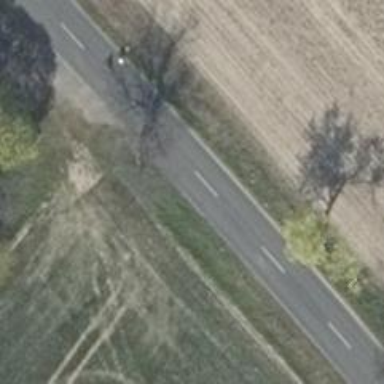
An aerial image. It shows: Unclassified road with asphalt surface.